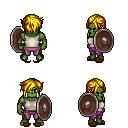
a pixel art fantasy rpg character, male body template, orc, green skin, white sleeveless shirt, magenta pants, blonde pixie cut hairstyle, brown slippers, shield, four views (front, back, left, right), 2x2 character sprite sheet, small pixel art, hard edges, no anti-aliasing